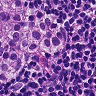
Metastatic tissue present: yes